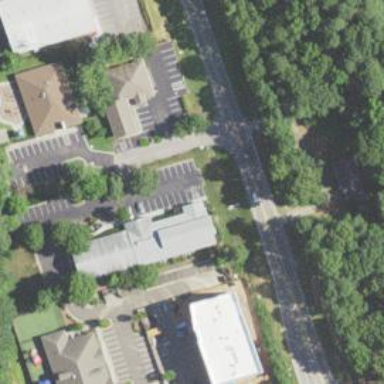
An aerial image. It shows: Veterinary facility.